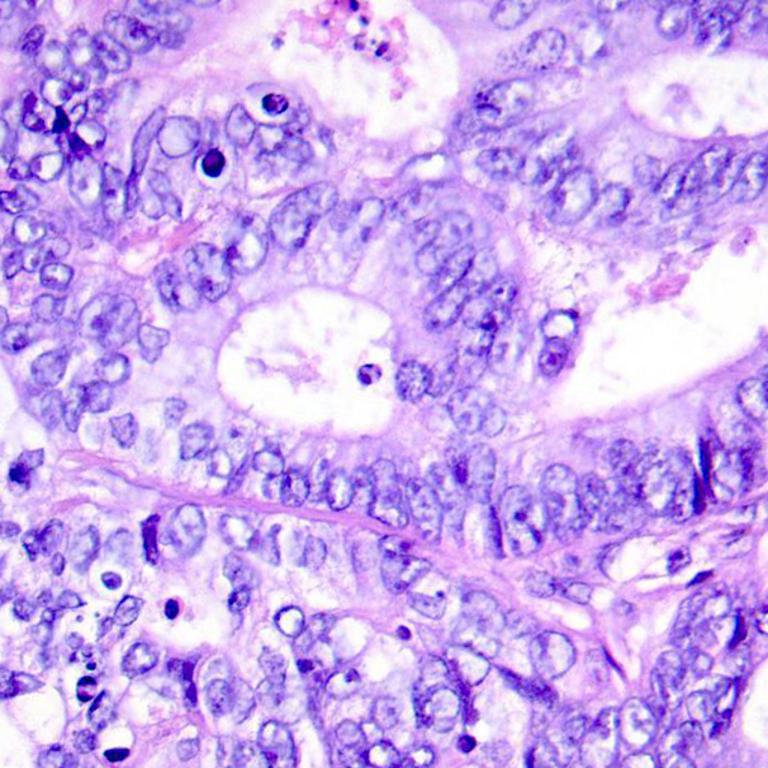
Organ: colon
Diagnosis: adenocarcinomas